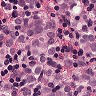
Metastatic tissue present: yes